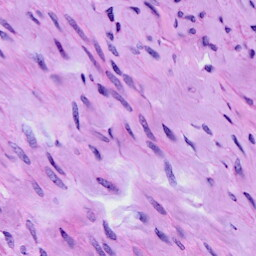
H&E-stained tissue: Cervix